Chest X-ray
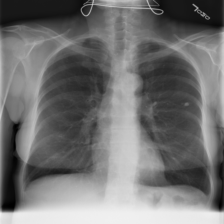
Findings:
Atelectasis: negative
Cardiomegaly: negative
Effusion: negative
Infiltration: negative
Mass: negative
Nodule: negative
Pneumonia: negative
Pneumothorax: negative
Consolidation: negative
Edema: negative
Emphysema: negative
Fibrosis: negative
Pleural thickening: negative
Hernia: negative